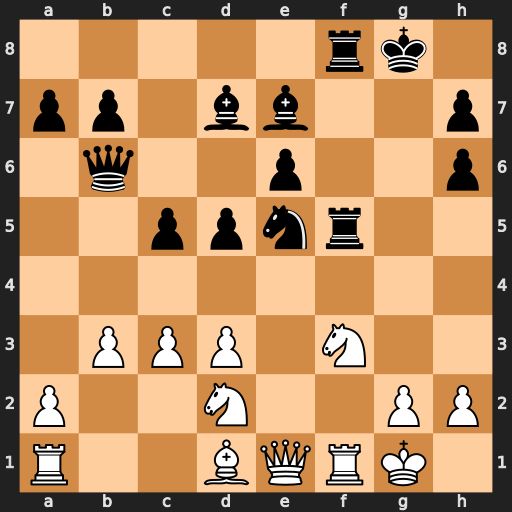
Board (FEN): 5rk1/pp1bb2p/1q2p2p/2ppnr2/8/1PPP1N2/P2N2PP/R2BQRK1
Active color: w
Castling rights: -
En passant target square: -
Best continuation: Nxe5 Rxf1+ Nxf1